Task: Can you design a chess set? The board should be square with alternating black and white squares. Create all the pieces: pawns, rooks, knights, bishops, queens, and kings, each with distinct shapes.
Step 2921:
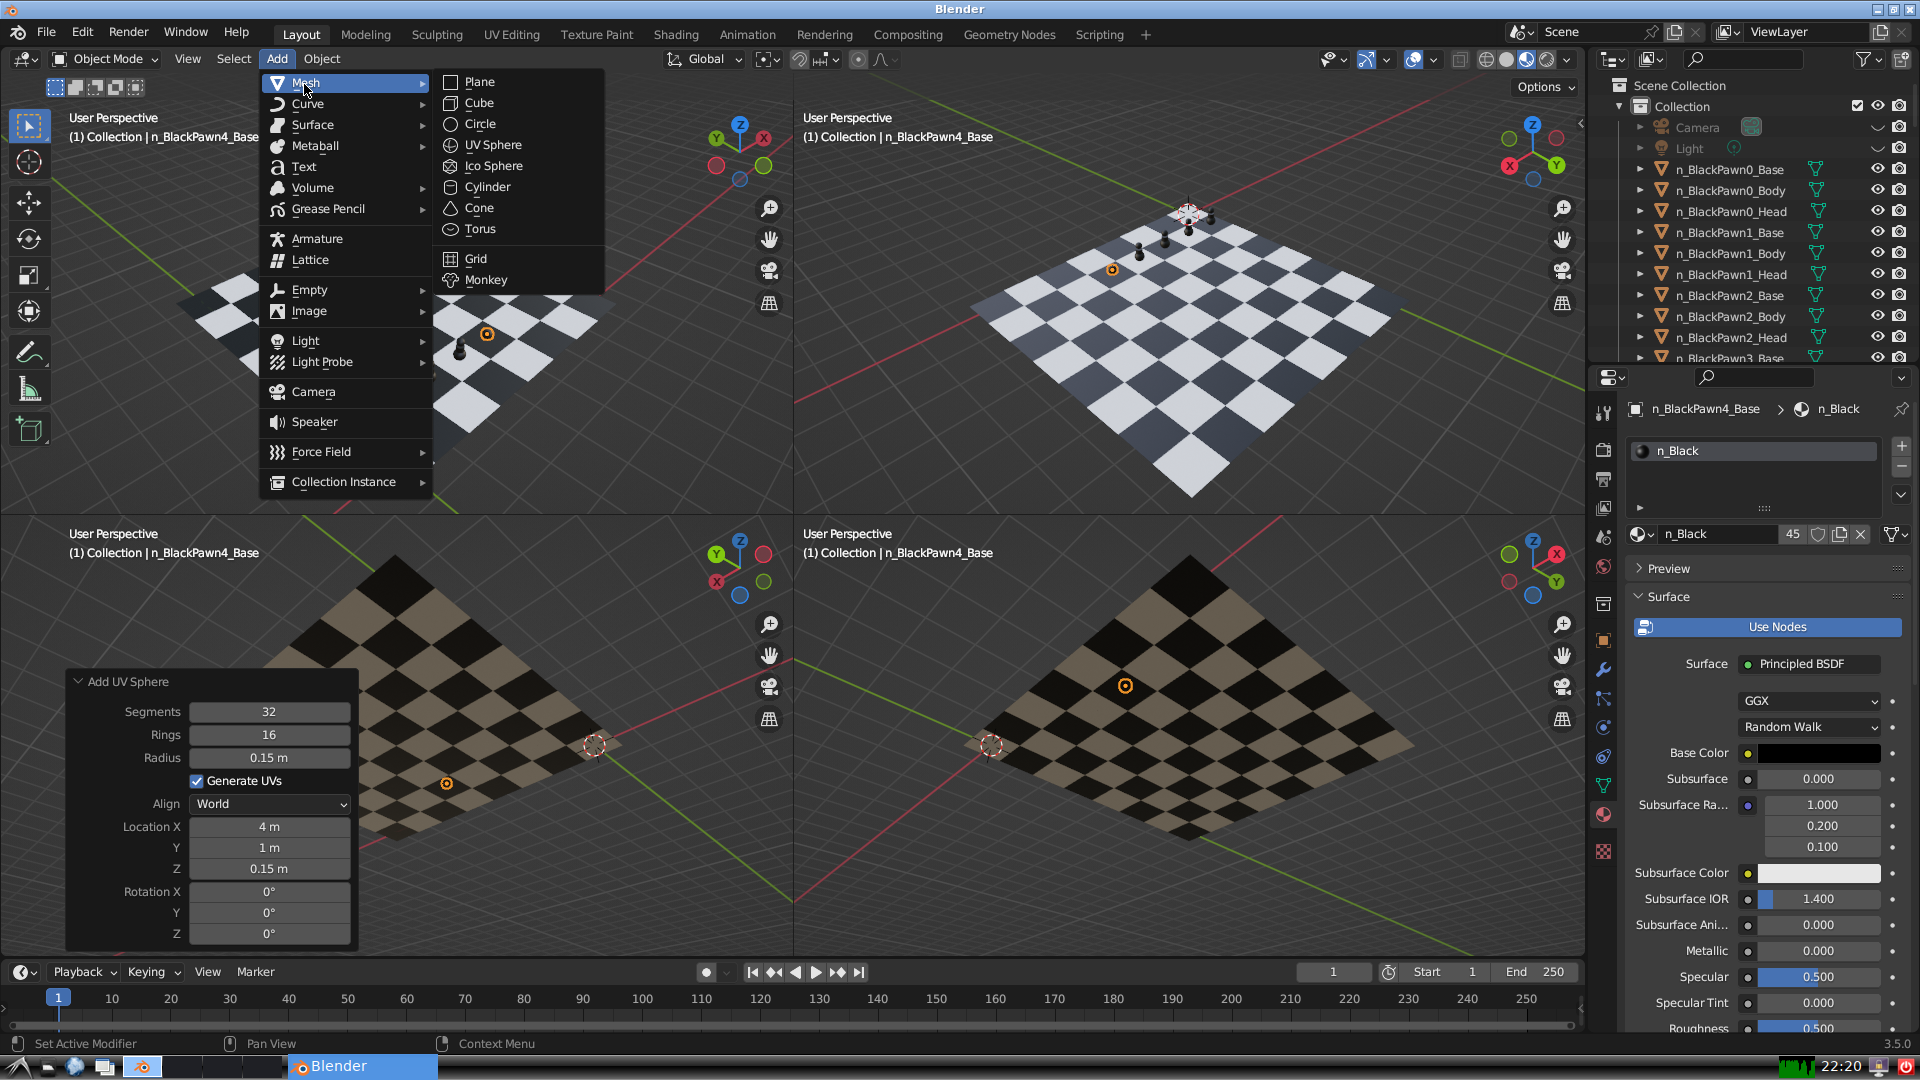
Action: {"mouse_move": [499, 187]}